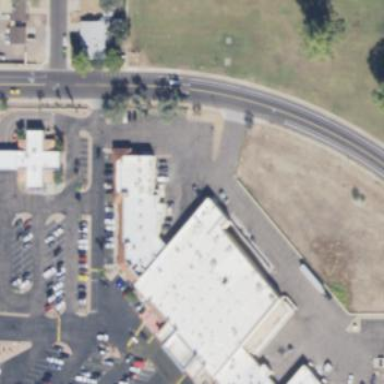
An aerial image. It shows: Building that houses supermarket.